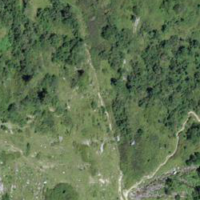
EUNIS habitat code: 41
Species observed at this site:
Rhododendron ferrugineum
Alnus alnobetula